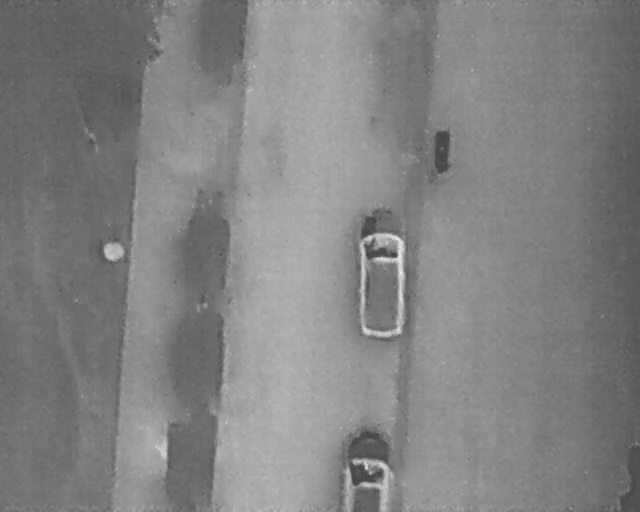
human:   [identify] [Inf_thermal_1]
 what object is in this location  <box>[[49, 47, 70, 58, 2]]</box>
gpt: <ref>1 large car at the center</ref>

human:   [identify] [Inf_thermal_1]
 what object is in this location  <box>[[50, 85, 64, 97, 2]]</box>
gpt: <ref>1 large car at the bottom</ref>